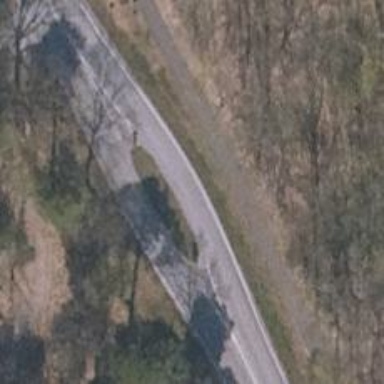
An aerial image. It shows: Secondary road with asphalt surface.